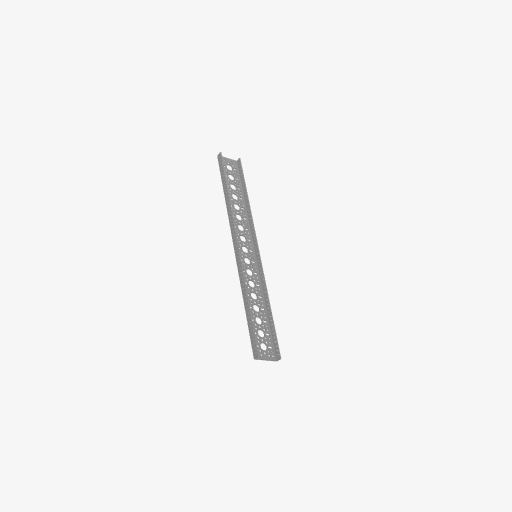
Part: LowSideUChannel17H